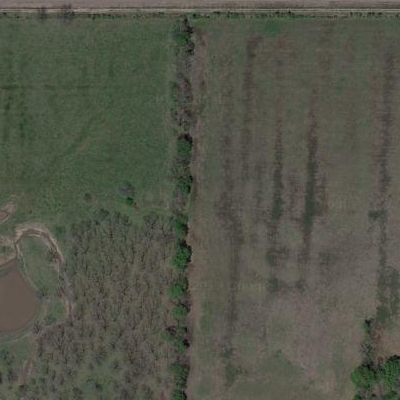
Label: aGrass